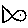
Label: fish